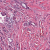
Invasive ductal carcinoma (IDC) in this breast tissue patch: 1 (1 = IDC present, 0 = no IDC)